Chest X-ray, PA view. Patient: 64 years old, sex F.
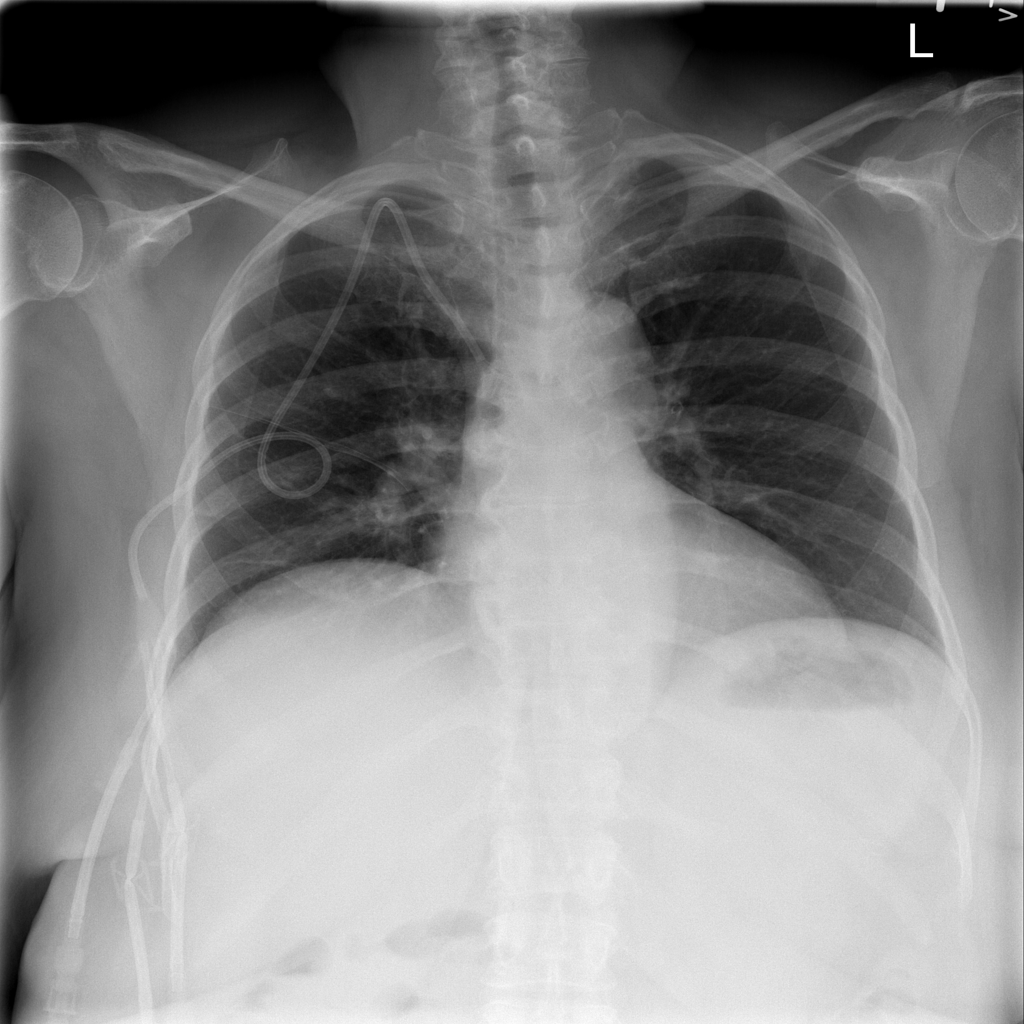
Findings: Fibrosis, Infiltration